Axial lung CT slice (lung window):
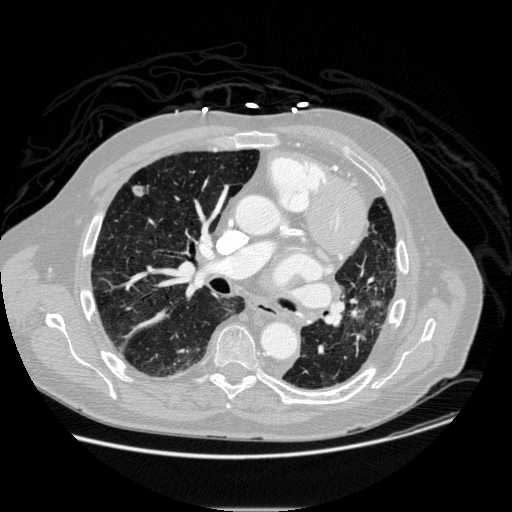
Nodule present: yes
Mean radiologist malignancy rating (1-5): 3.25